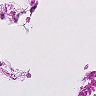
Metastatic tissue present: no